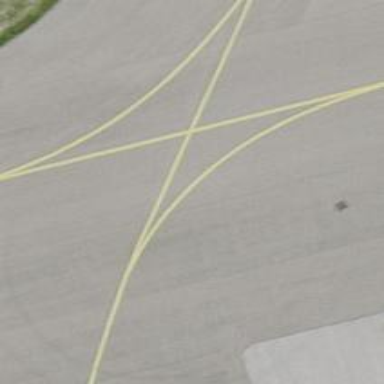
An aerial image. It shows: View of taxiway at the airport.